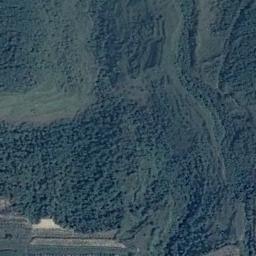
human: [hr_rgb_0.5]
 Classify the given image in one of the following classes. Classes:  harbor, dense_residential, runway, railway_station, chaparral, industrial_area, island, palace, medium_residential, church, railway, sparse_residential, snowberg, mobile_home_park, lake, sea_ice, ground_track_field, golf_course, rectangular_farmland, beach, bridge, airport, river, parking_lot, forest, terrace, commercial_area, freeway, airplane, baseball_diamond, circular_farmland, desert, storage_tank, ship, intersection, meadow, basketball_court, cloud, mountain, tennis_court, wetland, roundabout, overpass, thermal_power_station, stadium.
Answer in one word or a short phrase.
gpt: terrace